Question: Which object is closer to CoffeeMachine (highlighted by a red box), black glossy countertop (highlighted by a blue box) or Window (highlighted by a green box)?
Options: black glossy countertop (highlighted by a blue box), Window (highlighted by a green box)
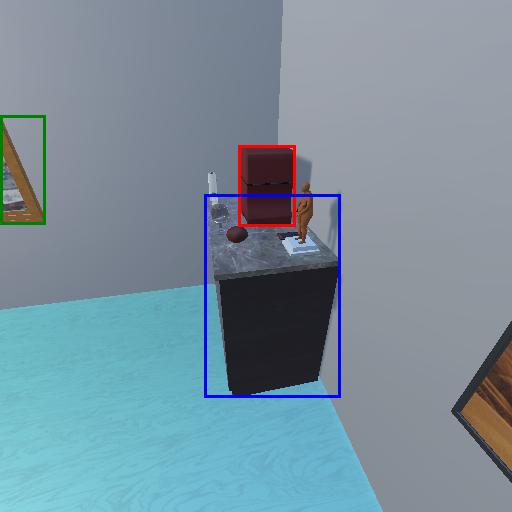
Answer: black glossy countertop (highlighted by a blue box)